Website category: university
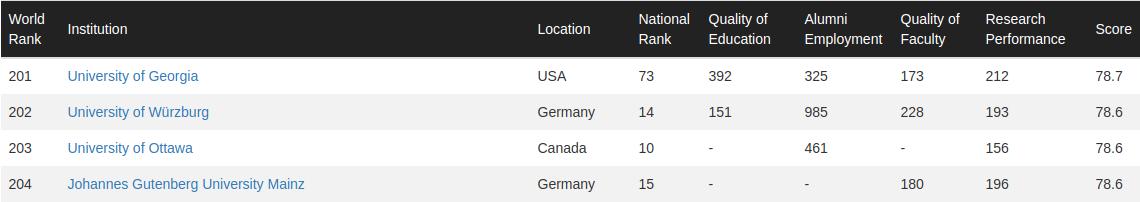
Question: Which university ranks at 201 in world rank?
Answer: University of Georgia

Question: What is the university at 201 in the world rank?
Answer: University of Georgia

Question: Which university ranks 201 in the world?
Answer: University of Georgia

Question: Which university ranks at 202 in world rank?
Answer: University of Würzburg

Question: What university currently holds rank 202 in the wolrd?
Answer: University of Würzburg

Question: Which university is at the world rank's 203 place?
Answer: University of Ottawa

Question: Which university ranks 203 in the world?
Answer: University of Ottawa

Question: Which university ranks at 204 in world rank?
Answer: Johannes Gutenberg University Mainz

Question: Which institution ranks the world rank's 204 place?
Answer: Johannes Gutenberg University Mainz

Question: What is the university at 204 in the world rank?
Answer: Johannes Gutenberg University Mainz

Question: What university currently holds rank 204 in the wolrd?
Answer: Johannes Gutenberg University Mainz

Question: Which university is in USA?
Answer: University of Georgia

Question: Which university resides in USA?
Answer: University of Georgia

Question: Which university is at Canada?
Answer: University of Ottawa

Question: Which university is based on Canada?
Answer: University of Ottawa

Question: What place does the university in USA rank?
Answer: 201

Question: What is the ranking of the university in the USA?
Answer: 201

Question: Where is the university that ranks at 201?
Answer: USA

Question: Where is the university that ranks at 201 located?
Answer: USA

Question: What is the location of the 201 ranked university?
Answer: USA

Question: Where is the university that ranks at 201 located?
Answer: USA

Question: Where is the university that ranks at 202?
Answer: Germany

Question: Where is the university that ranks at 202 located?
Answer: Germany

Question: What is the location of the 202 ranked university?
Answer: Germany

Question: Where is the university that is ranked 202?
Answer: Germany

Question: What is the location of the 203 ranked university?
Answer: Canada

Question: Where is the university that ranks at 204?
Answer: Germany

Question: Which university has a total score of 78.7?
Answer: University of Georgia